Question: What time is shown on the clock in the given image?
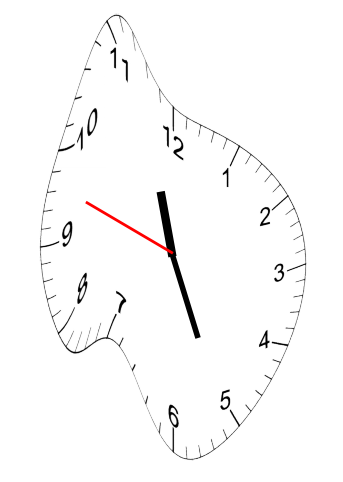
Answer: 11:25:48